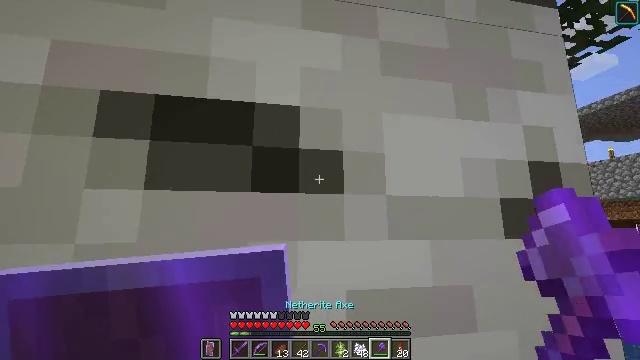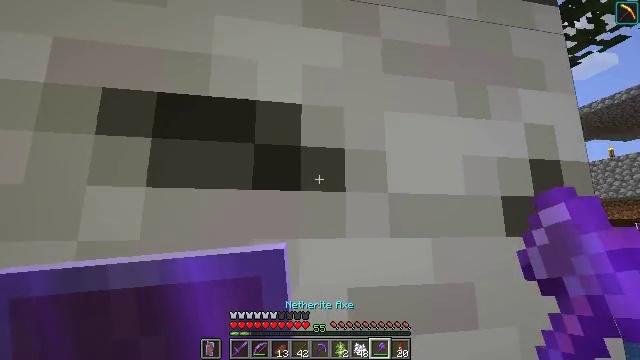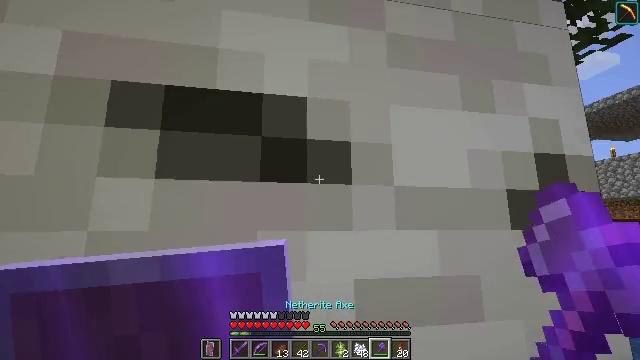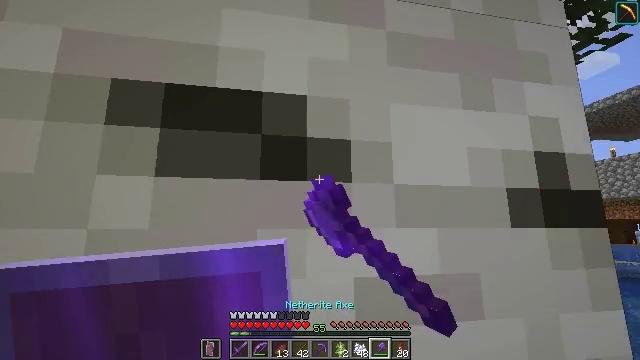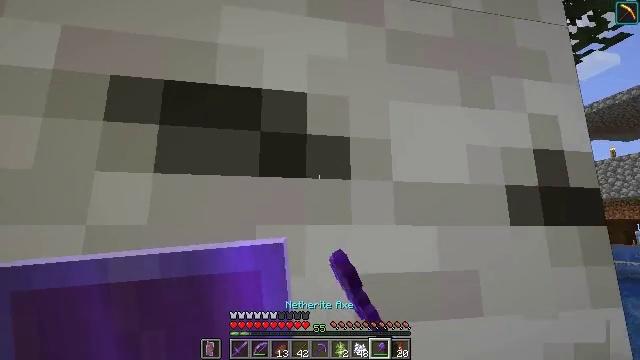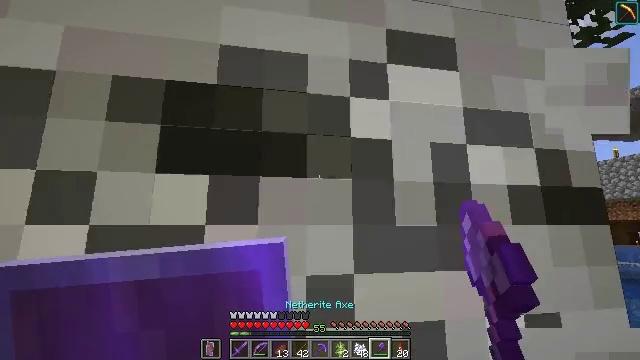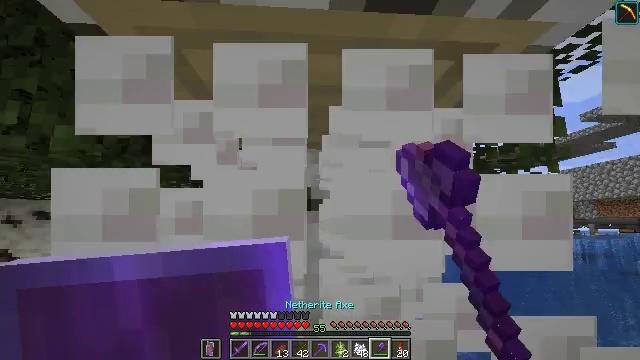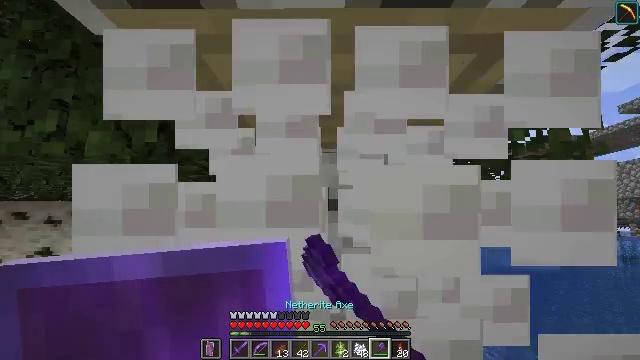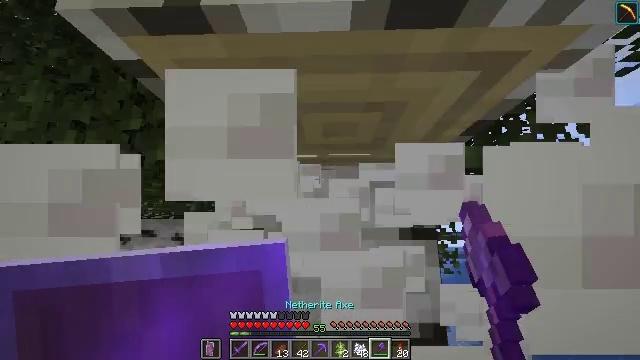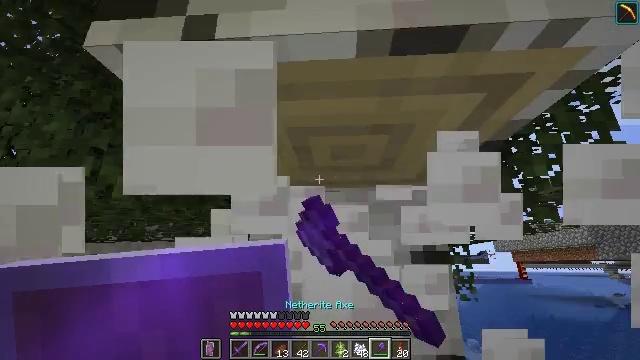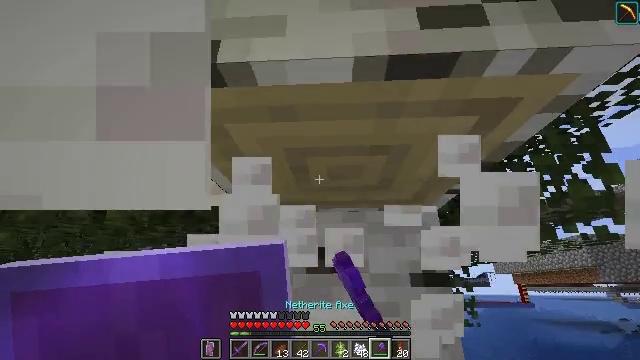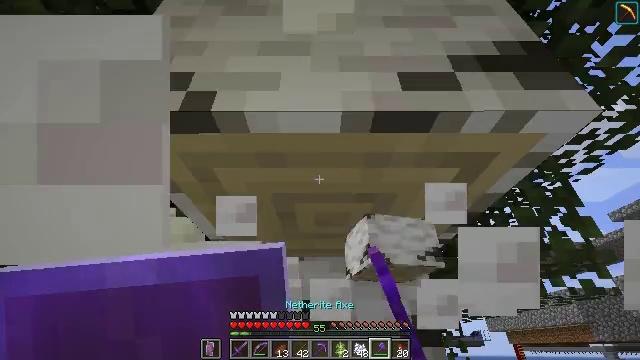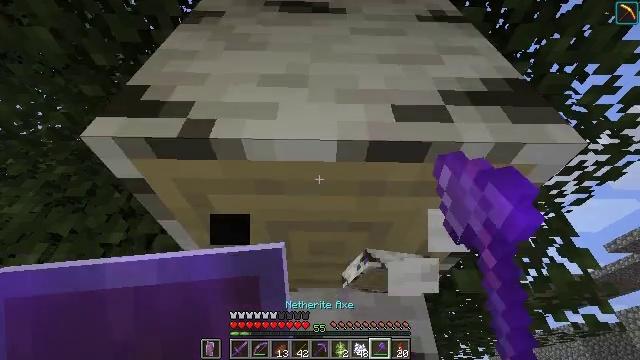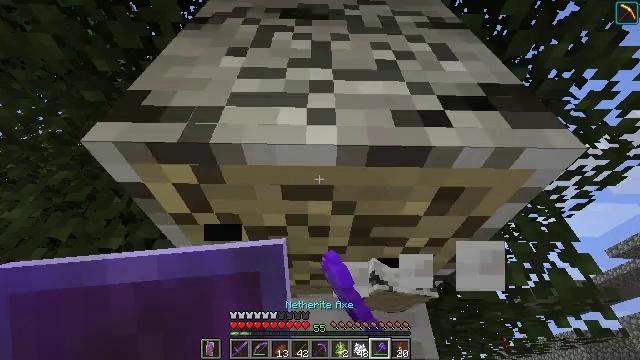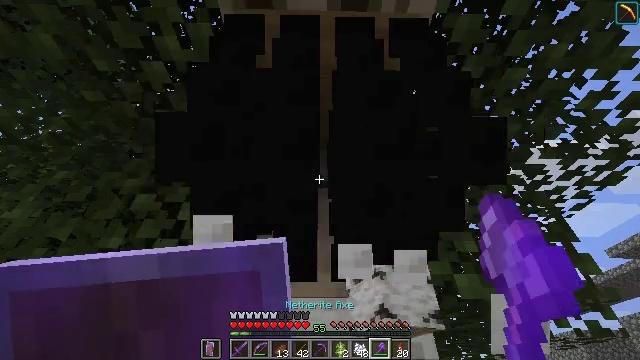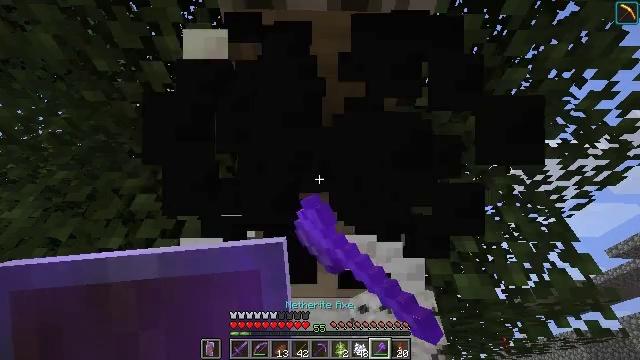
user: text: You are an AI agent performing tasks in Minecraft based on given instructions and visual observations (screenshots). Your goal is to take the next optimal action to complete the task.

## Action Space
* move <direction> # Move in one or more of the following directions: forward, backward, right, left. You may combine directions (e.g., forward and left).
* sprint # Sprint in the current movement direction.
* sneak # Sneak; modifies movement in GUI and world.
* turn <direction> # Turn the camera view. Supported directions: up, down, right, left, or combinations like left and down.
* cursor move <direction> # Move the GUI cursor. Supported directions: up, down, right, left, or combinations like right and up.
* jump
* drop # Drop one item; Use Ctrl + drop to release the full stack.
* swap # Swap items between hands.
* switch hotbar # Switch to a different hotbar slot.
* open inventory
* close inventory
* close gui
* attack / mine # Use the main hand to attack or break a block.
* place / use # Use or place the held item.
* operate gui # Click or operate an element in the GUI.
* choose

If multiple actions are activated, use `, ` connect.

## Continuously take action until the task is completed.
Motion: motion action
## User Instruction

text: Break the birch log in the forest.
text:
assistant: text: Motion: no_op
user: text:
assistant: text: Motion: attack / mine
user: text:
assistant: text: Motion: attack / mine
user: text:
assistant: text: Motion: attack / mine
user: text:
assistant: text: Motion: attack / mine
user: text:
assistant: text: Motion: turn left, attack / mine
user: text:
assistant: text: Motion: turn left, attack / mine
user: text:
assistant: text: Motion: turn left and up, attack / mine
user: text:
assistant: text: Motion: turn left and up, attack / mine
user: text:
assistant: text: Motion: turn up, attack / mine
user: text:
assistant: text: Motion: turn right and up, attack / mine
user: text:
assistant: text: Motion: turn right and up, attack / mine
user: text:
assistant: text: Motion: turn up, attack / mine
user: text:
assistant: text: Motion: attack / mine
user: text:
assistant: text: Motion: attack / mine
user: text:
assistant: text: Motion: attack / mine
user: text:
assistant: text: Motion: attack / mine
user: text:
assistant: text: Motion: attack / mine
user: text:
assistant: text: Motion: attack / mine
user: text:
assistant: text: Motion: attack / mine
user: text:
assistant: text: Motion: attack / mine
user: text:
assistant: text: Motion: attack / mine
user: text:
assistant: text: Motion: attack / mine
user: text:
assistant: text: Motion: attack / mine
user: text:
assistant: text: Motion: attack / mine
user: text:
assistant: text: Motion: no_op
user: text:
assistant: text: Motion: no_op
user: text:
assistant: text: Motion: turn left and down
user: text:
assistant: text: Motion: turn left and down
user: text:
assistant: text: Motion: turn down